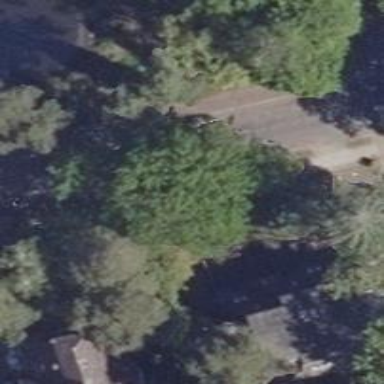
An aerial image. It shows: Single tag "natural: tree."